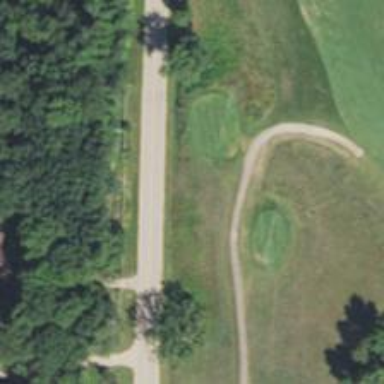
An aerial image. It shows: Pathway for golfing.